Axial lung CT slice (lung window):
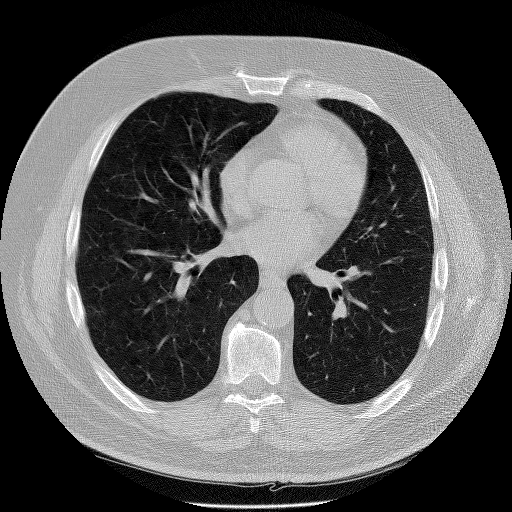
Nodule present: no